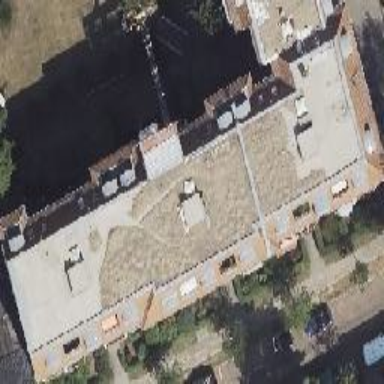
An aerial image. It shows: Building consisting of apartments with double saltbox roof shape.